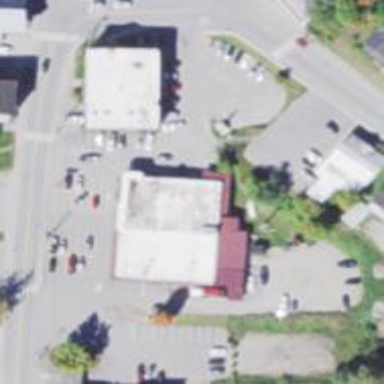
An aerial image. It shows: Supermarket.